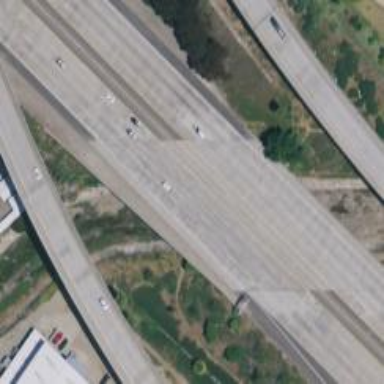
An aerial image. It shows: Bridge over motorway.